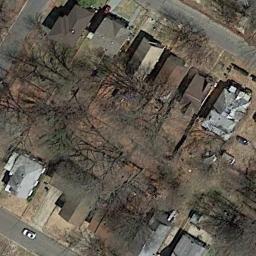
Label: medium_residential